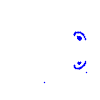
Particle: kaon